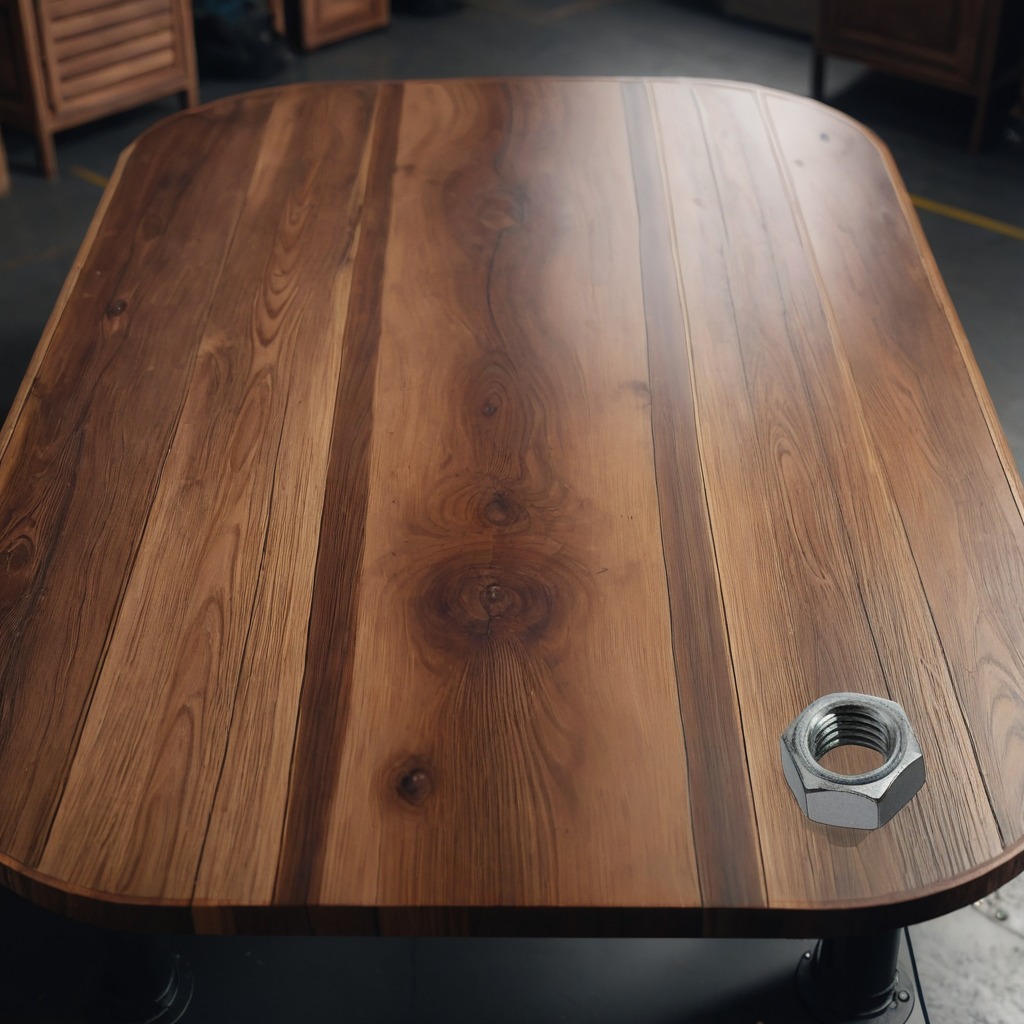
A metal nut is lying on an oil-spilled wooden table in a vintage motorcycle garage.